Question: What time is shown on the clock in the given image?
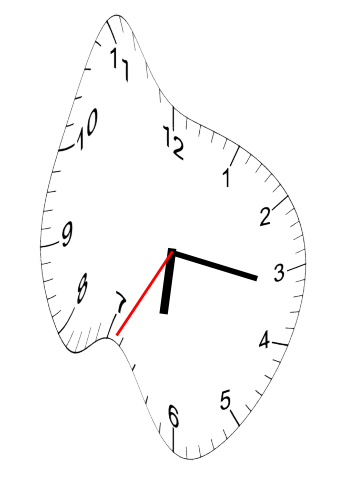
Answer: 06:16:35